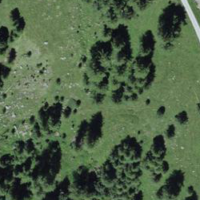
EUNIS habitat code: 26
Species observed at this site:
Tussilago farfara